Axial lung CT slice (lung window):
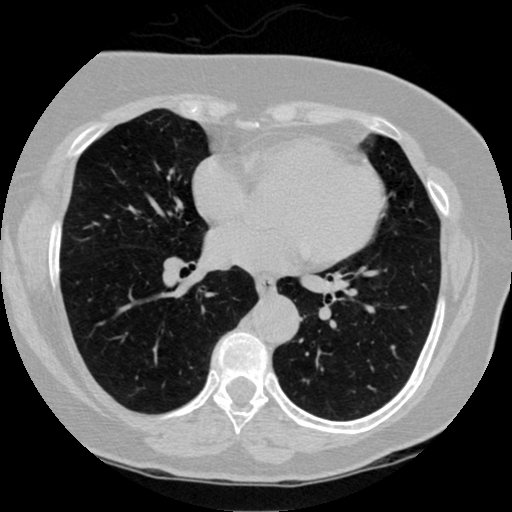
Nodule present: no